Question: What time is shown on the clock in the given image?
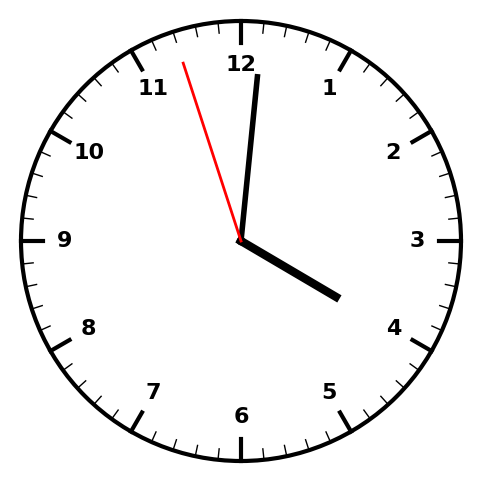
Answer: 04:00:57